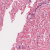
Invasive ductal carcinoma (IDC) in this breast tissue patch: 1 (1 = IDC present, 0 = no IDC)